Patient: sex F, age 43
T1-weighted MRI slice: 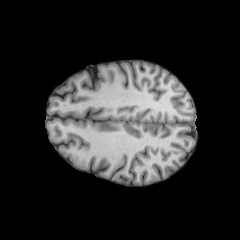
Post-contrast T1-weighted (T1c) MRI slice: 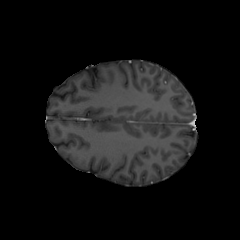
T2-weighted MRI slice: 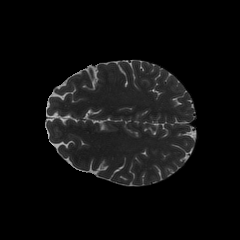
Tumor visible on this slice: no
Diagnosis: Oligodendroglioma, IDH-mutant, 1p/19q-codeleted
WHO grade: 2